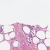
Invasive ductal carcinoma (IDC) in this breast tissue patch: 0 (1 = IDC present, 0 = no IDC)